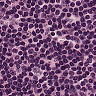
Metastatic tissue present: no